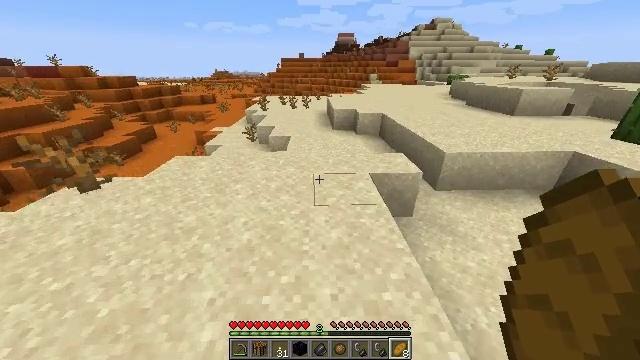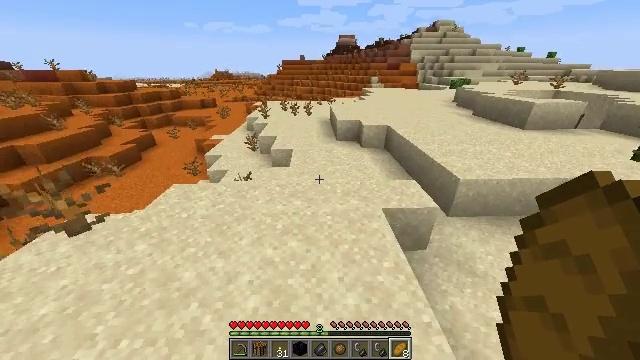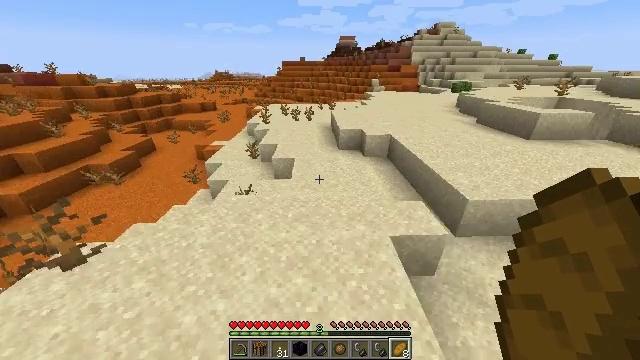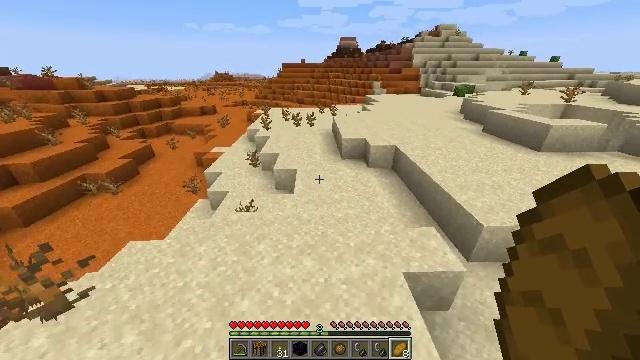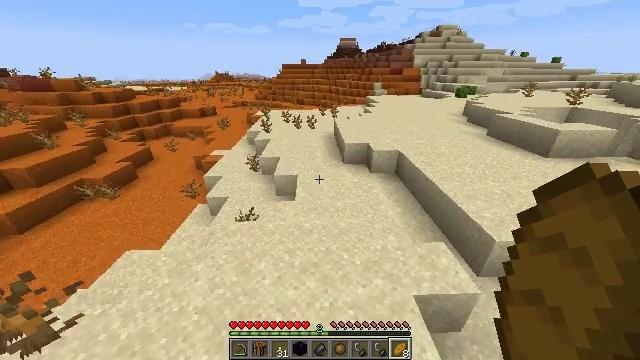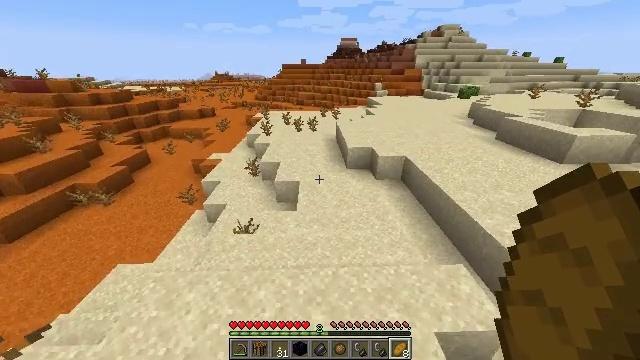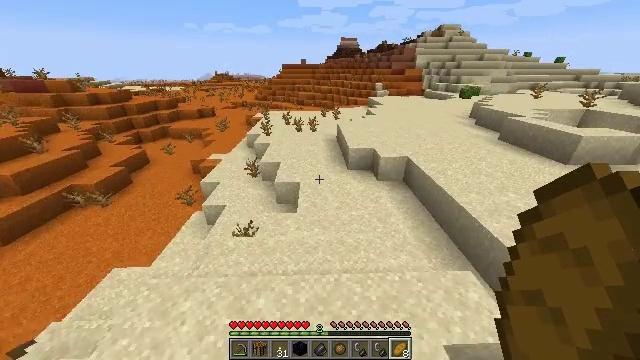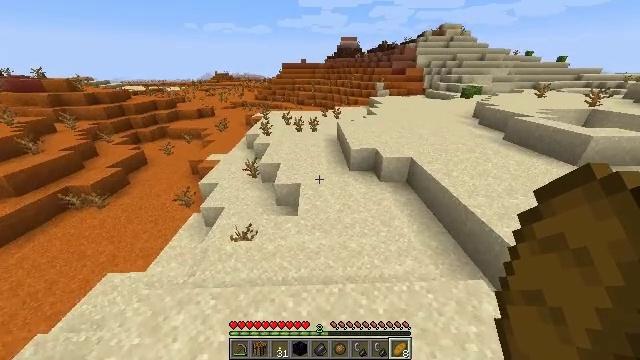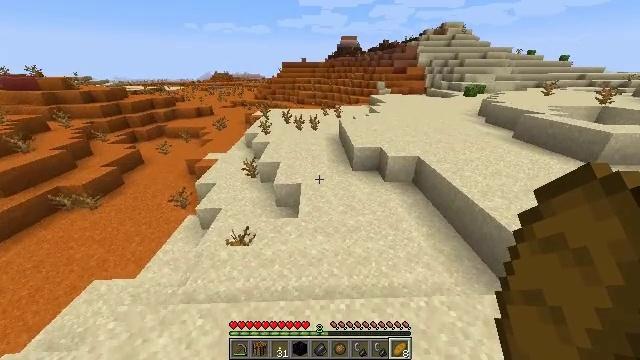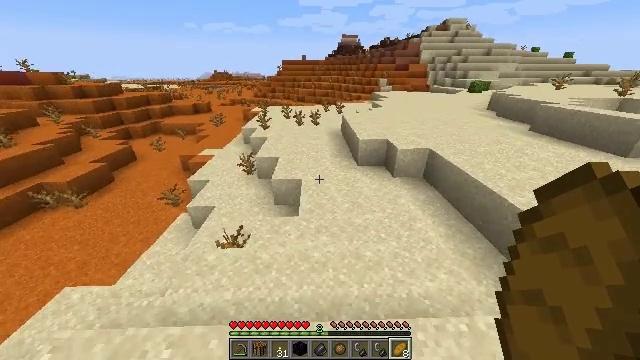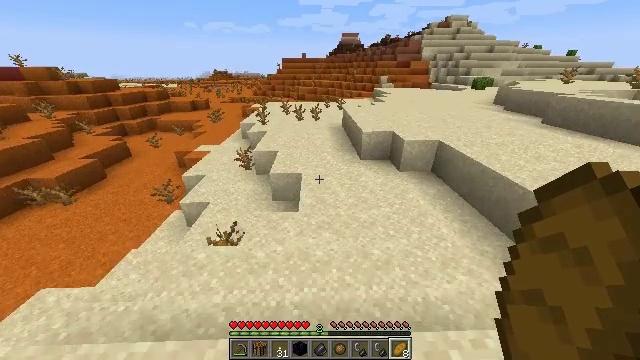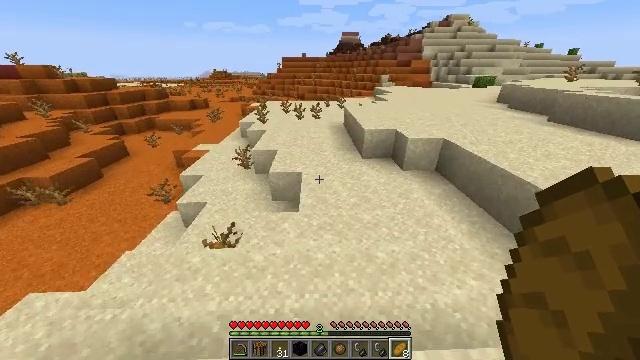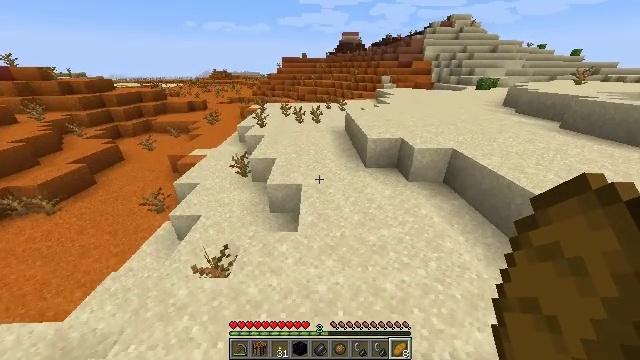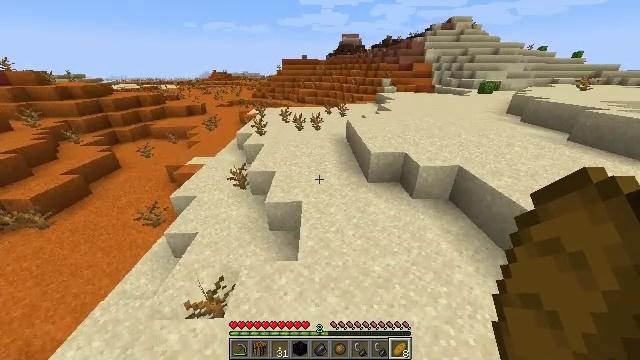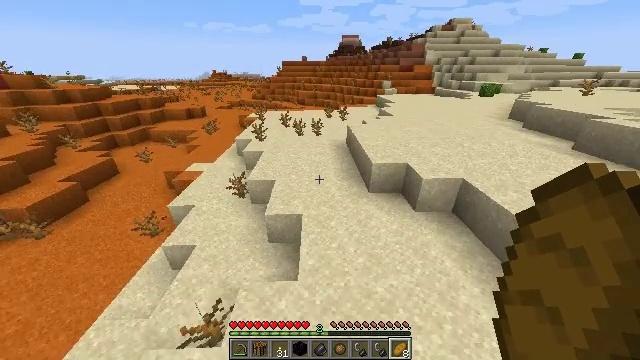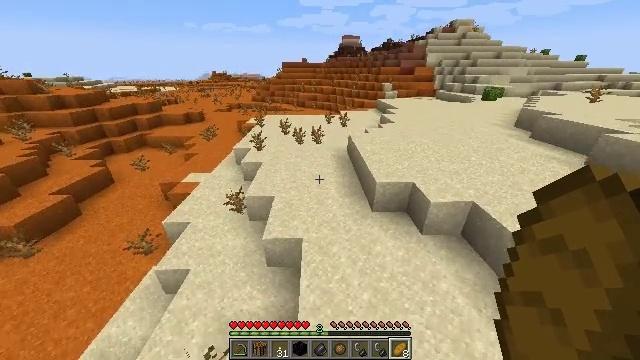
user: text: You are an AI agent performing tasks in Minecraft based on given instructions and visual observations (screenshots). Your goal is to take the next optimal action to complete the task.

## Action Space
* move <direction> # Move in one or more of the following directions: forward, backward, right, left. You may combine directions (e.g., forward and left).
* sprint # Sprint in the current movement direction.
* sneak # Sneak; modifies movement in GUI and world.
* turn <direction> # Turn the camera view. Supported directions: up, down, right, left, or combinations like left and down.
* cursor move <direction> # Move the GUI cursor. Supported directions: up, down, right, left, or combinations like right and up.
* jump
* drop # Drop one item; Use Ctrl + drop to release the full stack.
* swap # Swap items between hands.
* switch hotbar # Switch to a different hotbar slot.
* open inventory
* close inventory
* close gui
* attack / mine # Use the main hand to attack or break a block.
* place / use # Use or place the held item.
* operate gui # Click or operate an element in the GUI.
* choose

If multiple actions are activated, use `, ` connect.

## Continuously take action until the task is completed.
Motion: motion action
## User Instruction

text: Excavate the red sand area.
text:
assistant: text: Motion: move forward, sprint, jump
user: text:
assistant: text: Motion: move forward, sprint, jump
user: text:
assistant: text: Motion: move forward, sprint, jump
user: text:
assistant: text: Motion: move forward, sprint, jump
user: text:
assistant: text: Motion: move forward, sprint, jump
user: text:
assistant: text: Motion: move forward, sprint, jump
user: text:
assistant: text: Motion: move forward, sprint, jump
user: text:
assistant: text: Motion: move forward, sprint, jump
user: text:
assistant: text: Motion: move forward, sprint, jump
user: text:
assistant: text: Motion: move forward, sprint, jump
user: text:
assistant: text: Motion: move forward, sprint, jump
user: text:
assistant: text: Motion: move forward, sprint, jump
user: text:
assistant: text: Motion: move forward, sprint, jump
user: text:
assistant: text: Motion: move forward, sprint, jump
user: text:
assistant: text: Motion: move forward, sprint, jump
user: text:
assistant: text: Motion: move forward, sprint, jump
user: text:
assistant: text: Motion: move forward, sprint, jump
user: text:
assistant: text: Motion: move forward, sprint, jump
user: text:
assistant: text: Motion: move forward, sprint, jump
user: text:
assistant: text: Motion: move forward, sprint, jump
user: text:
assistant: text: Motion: move forward, sprint, jump
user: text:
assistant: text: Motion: move forward, sprint, jump
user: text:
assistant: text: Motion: move forward, sprint, jump
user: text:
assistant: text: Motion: move forward, sprint, jump
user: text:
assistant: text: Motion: move forward, sprint, jump
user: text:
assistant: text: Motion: move forward, sprint, jump
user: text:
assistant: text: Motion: move forward, sprint, jump
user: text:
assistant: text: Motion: move forward, sprint, jump
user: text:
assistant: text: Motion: move forward, sprint, jump
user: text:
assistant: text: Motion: move forward, sprint, jump